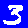
Digit: 3